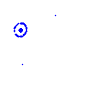
Particle: kaon